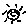
Label: sun